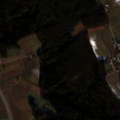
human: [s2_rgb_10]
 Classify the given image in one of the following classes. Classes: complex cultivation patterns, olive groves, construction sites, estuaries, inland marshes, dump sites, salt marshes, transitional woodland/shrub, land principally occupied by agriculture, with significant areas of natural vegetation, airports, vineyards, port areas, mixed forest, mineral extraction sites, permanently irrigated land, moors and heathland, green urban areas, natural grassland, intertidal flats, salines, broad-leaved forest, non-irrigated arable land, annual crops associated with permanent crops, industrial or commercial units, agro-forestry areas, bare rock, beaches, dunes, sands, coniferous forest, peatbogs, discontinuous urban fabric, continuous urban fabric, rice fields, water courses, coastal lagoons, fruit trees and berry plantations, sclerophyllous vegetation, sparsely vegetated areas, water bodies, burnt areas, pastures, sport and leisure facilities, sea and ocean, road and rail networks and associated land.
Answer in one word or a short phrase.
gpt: discontinuous urban fabric, non-irrigated arable land, complex cultivation patterns, mixed forest